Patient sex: F
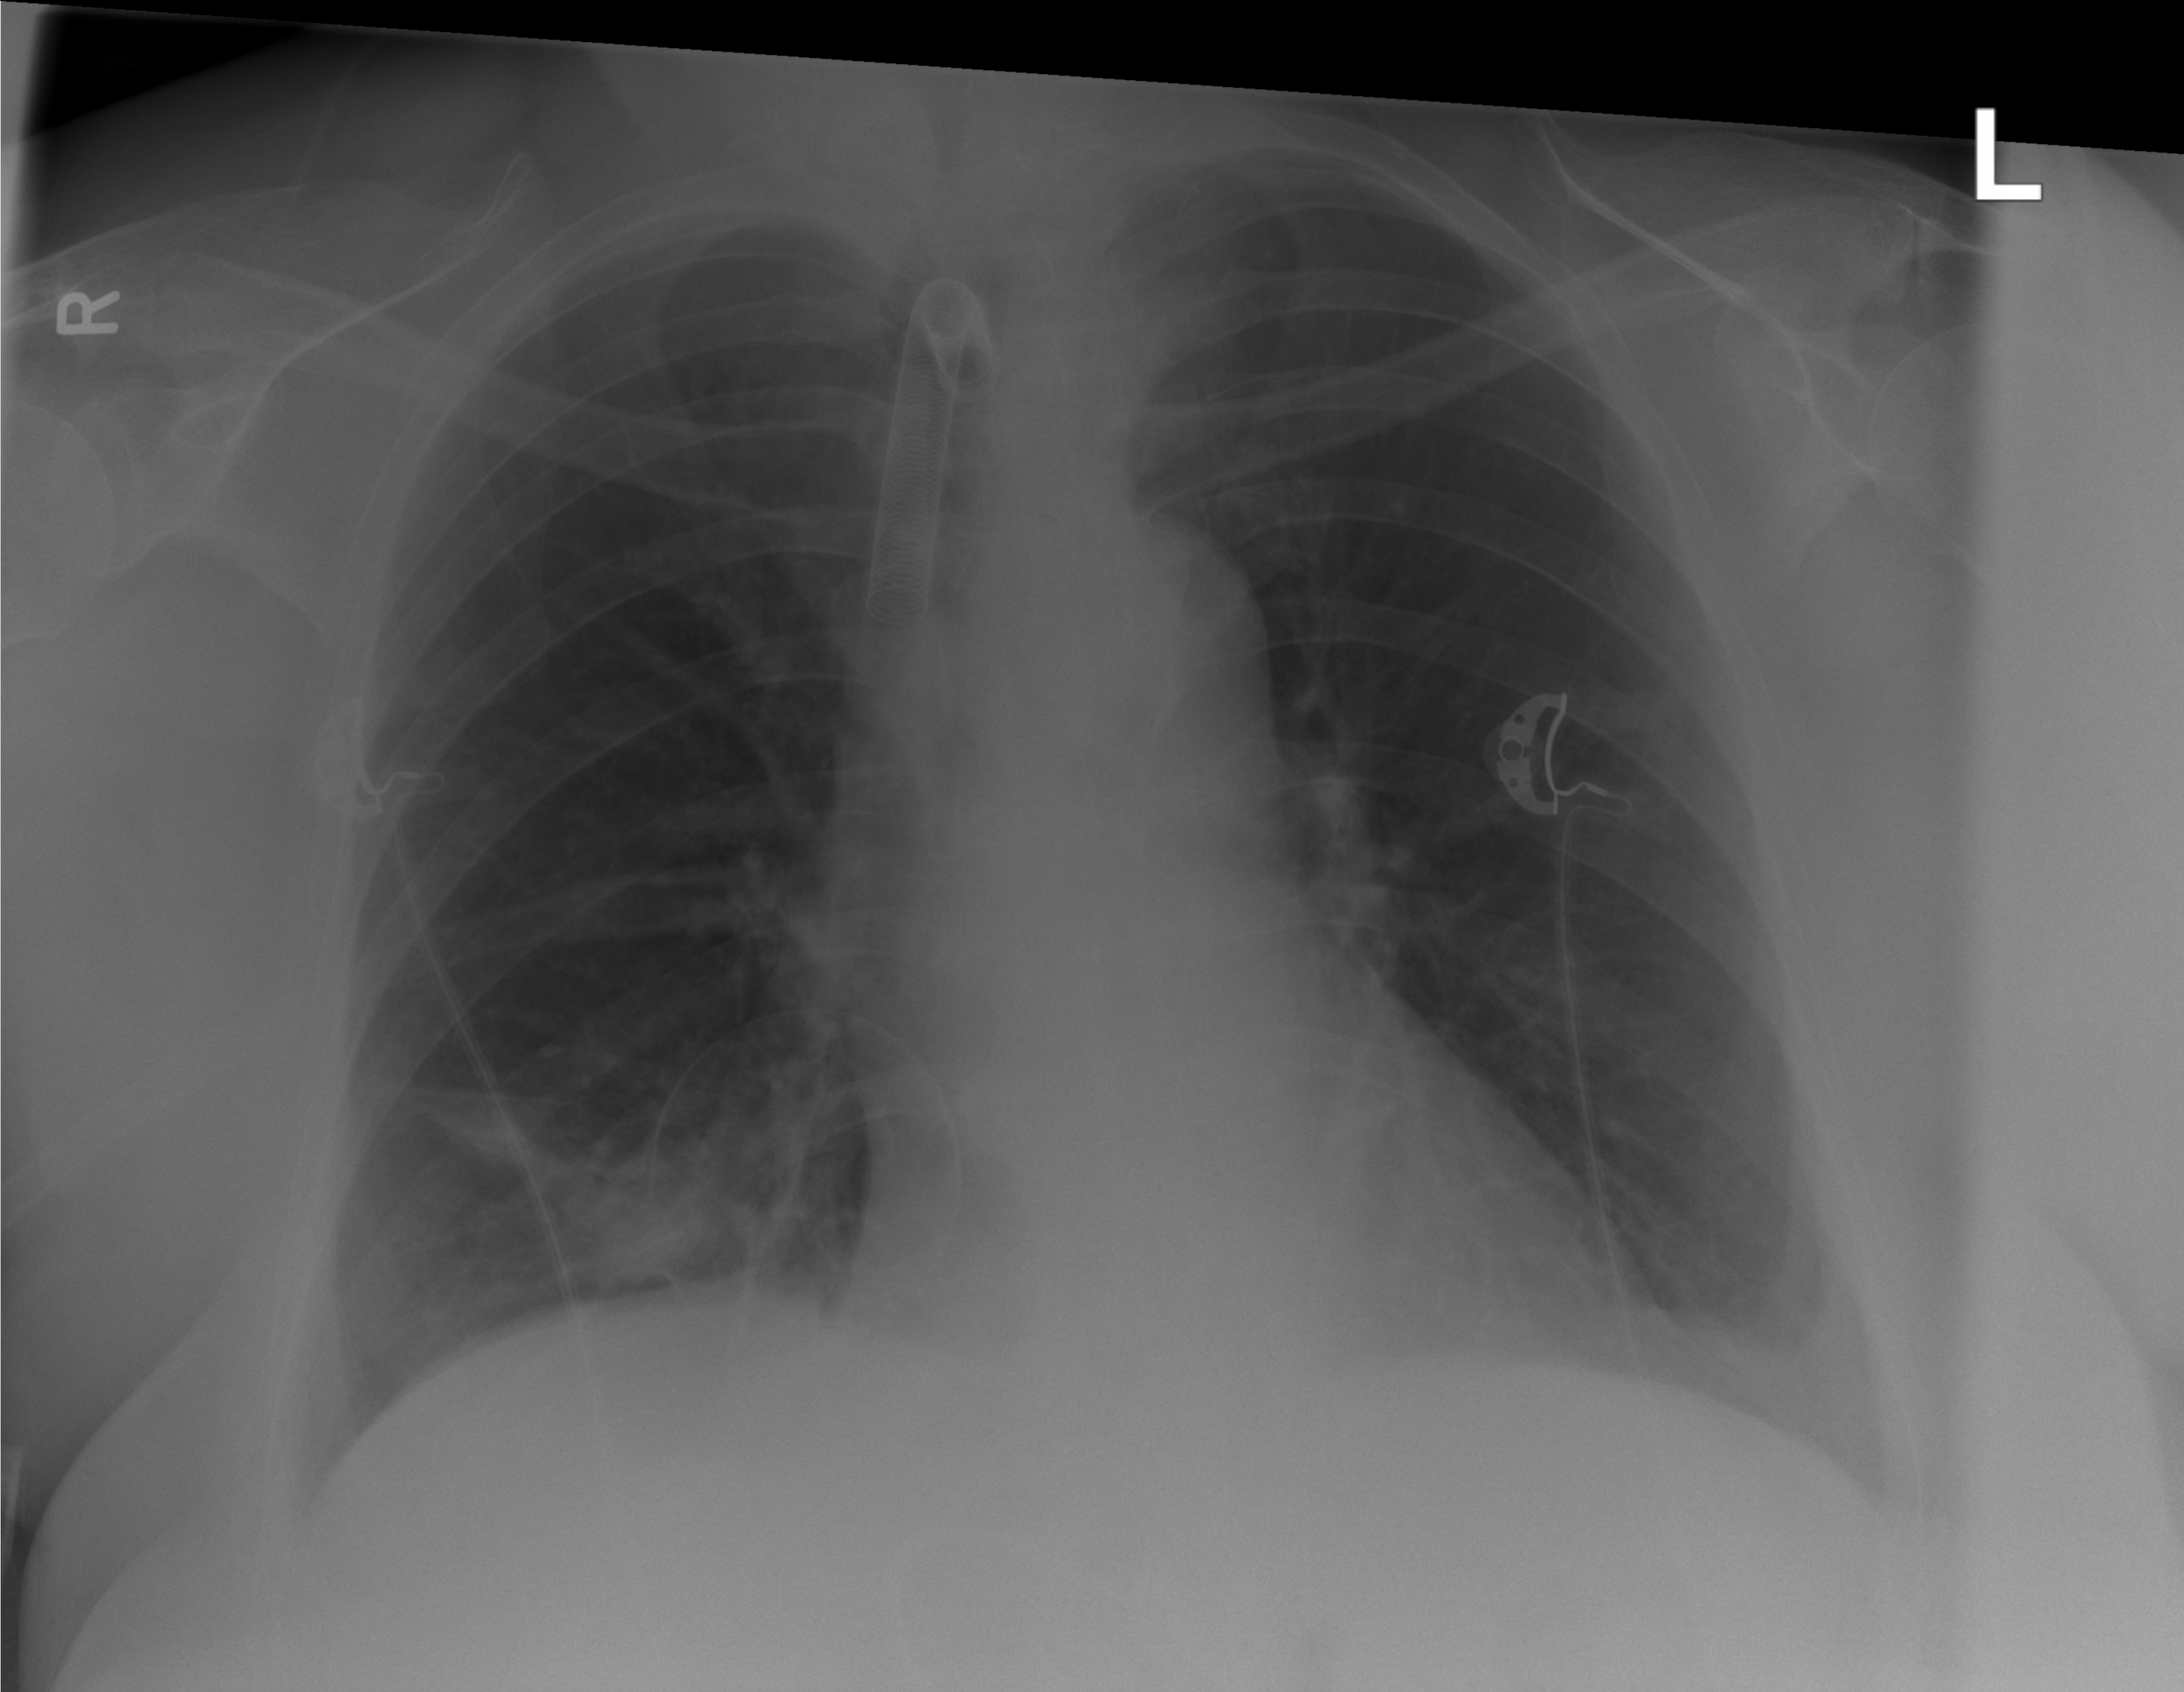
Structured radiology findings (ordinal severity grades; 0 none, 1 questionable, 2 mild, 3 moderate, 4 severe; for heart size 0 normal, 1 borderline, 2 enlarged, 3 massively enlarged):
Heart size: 0
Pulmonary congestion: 0
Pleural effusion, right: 0
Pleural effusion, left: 2
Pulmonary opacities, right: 0
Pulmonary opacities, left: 0
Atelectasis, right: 1
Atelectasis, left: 1